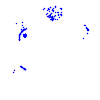
Particle: proton